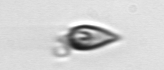
Label: Oxytoxum